Question: I've tried searching all over the internet for anything close to what I'm looking for and have been very unsuccessful. What I am wanting to do is to create a parameter in SSRS that shows the name of the report in the parameters section. But I want it to only be a label, instead of having a drop down box. I know if you take away the available values it makes it editable. If there is even a way to make a default value read only without having to have available values I think that would be okay as well. Any help would be greatly appreciated.

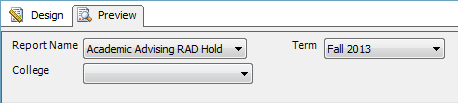
Answer: Parameters are not meant for this purpose. Even if you building the parameters with the RDlObjectModel the report parameter object doesn't even allow the parameter to be read only. I suggest to write your own custom interface to show headers and use a report viewer control.